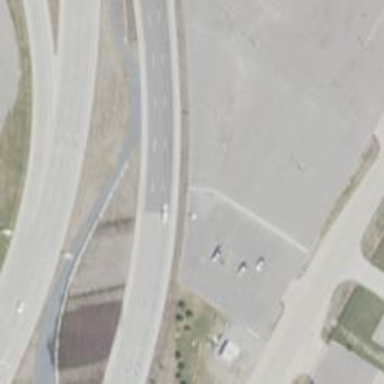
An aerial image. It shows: Trunk highway.